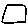
Label: square